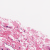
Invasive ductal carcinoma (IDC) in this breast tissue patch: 0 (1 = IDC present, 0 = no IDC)